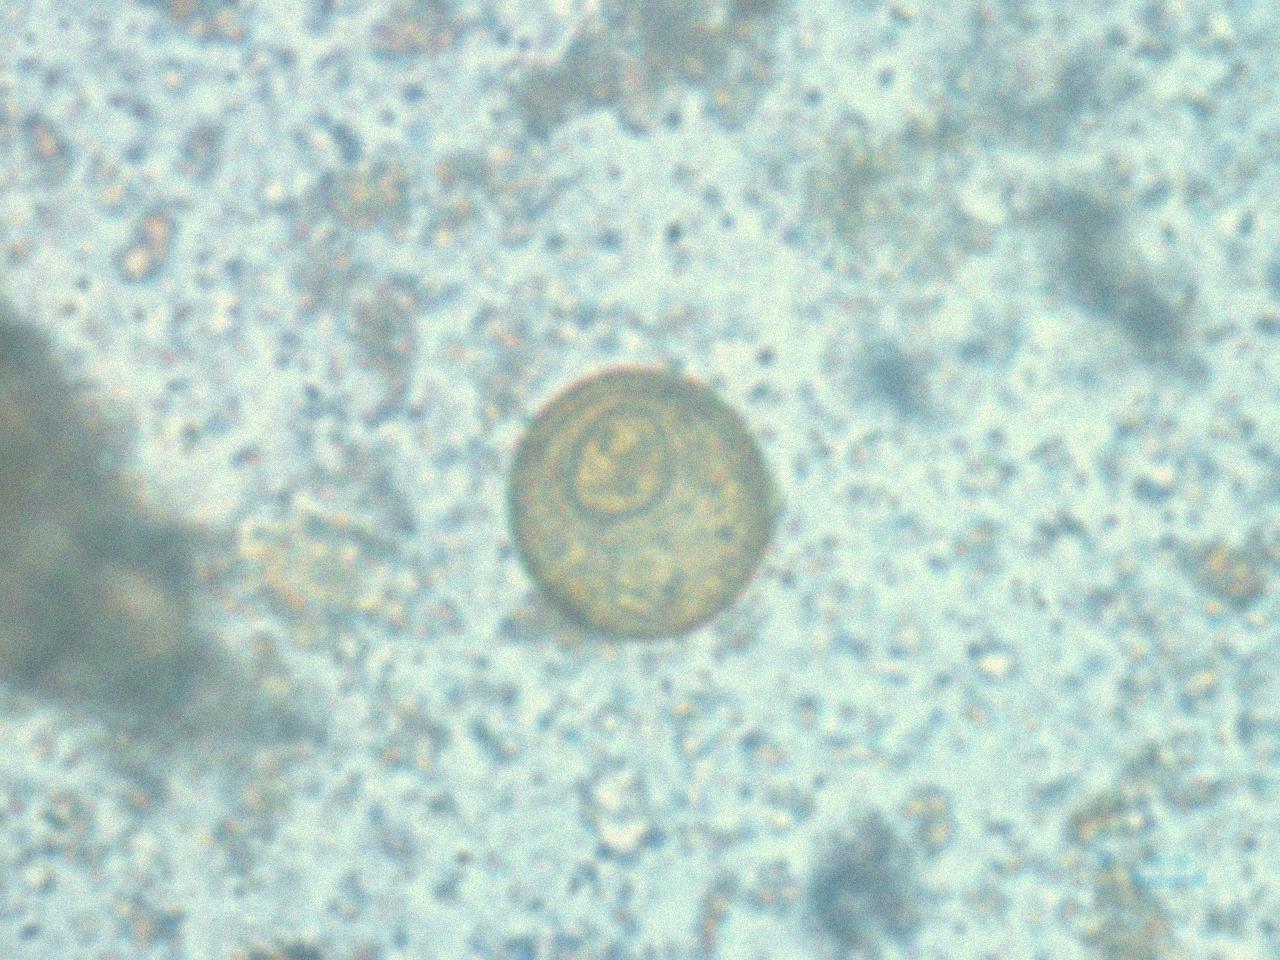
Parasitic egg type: Hymenolepis diminuta